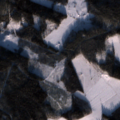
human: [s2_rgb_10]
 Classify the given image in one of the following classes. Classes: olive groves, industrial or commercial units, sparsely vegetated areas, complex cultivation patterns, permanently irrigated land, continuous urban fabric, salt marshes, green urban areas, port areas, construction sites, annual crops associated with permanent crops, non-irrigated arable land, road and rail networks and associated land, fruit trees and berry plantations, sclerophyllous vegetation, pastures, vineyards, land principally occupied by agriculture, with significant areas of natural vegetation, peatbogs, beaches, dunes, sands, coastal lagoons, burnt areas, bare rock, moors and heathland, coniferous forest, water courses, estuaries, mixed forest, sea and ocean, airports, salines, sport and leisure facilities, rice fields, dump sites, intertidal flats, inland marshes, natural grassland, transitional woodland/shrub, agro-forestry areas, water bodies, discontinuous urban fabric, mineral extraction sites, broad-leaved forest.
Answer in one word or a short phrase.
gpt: non-irrigated arable land, coniferous forest, mixed forest, transitional woodland/shrub